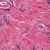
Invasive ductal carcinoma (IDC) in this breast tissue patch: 0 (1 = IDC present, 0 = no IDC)